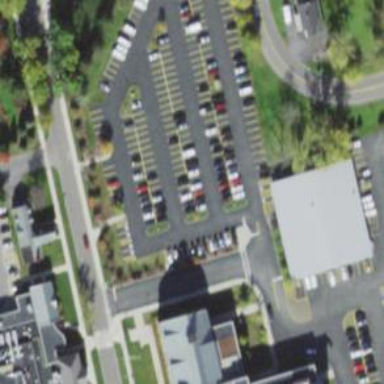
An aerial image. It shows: Parking space is available.